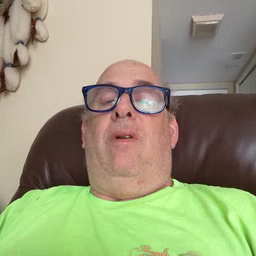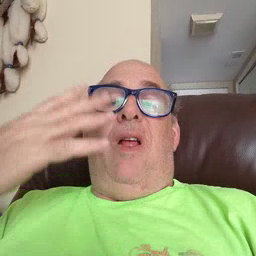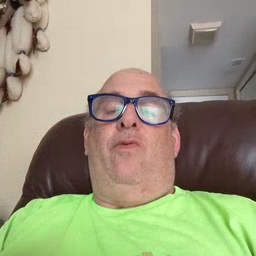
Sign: outside